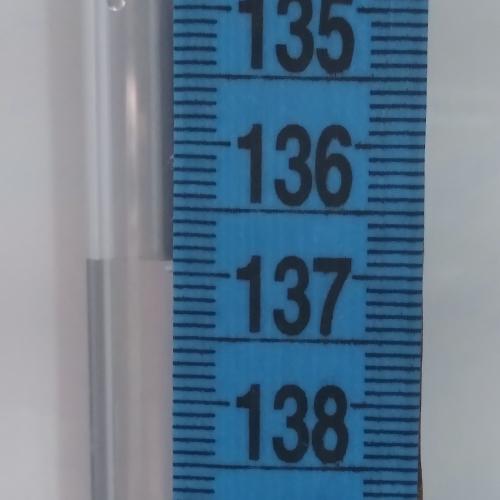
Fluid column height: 136.9 cm